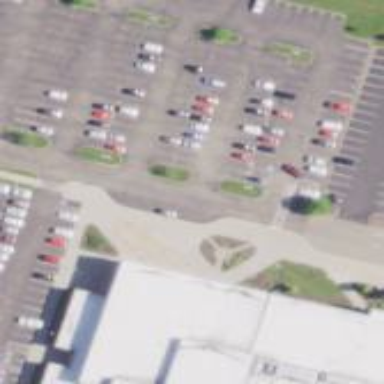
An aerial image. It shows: Parking area.